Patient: sex M, age 60
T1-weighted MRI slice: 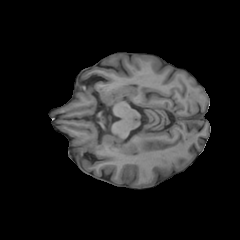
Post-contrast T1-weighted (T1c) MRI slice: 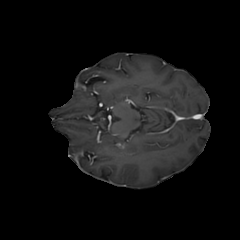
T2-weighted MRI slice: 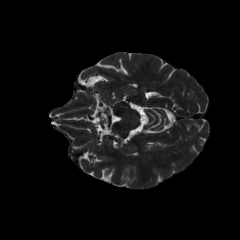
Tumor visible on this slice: no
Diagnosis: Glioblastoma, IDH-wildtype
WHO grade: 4